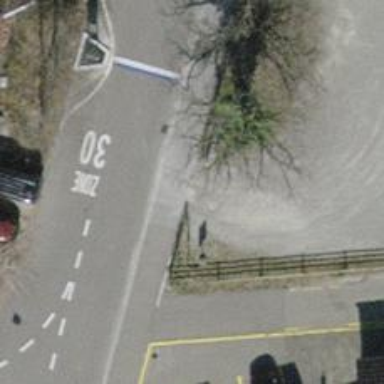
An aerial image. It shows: Swing gate barrier.